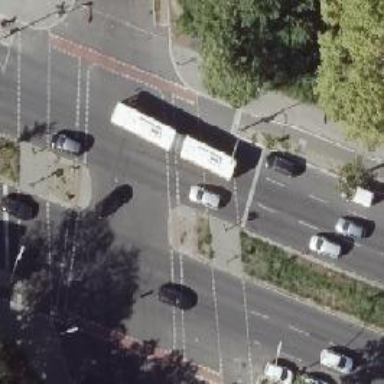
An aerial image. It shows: Road with traffic signals.